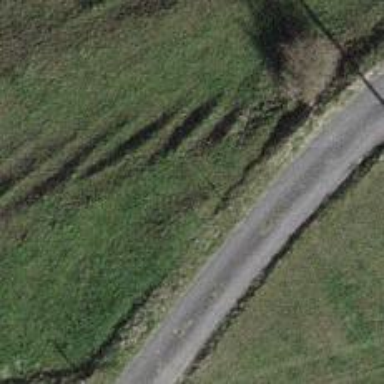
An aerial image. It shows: Well-maintained track road with grade 1 tracktype.